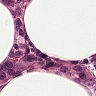
Metastatic tissue present: yes